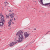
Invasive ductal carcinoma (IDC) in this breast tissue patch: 0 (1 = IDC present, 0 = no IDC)